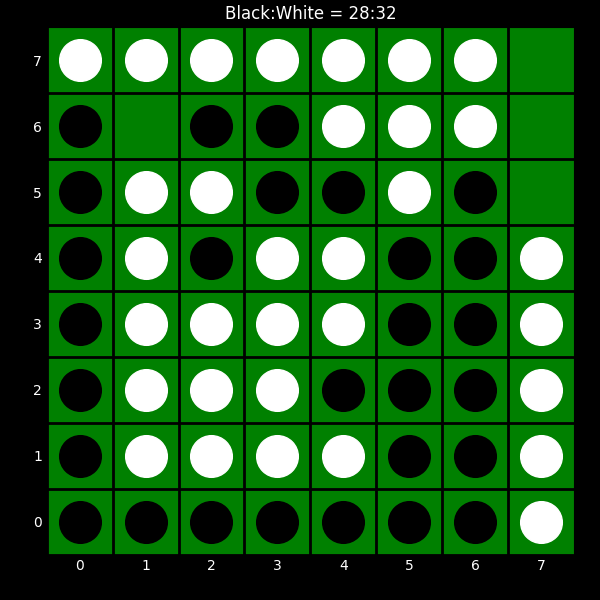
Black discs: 28
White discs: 32